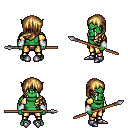
a pixel art fantasy rpg character, male body template, orc, green skin, gold arm armor, gold greaves, blonde left-swept hairstyle, white cloth bracers, metal boots, spear, four views (front, back, left, right), 2x2 character sprite sheet, small pixel art, hard edges, no anti-aliasing